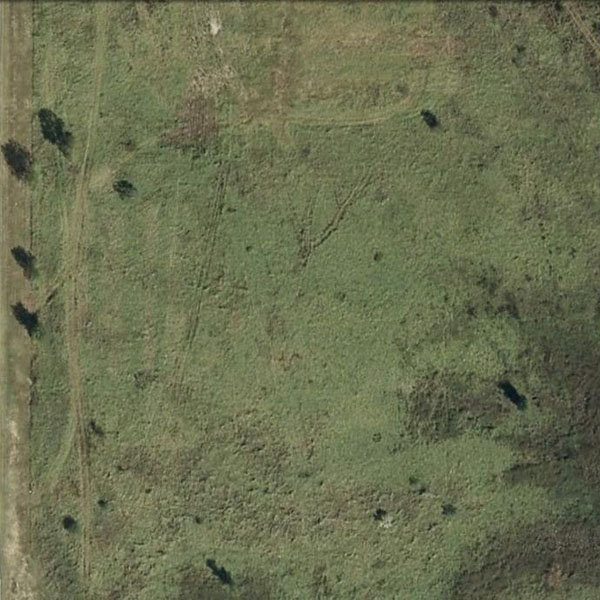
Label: Meadow